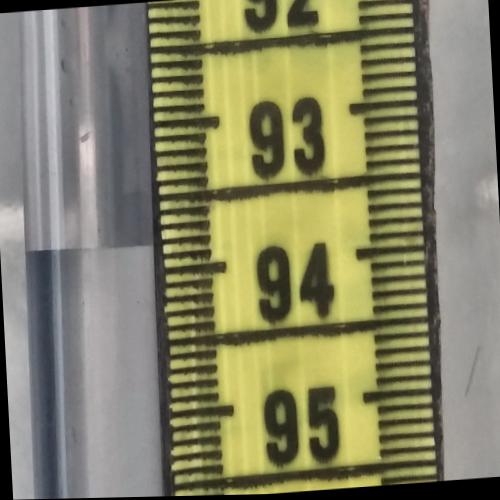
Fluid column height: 93.8 cm